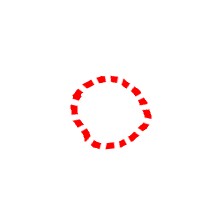
Shape: circle